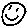
Label: smiley face